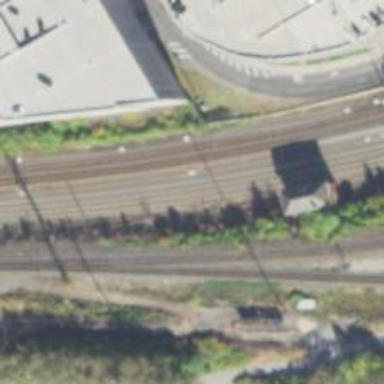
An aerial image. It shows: Railway track with contact lines for electrification.